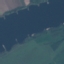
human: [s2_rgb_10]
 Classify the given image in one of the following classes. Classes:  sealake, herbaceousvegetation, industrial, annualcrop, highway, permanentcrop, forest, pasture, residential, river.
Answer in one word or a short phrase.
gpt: River